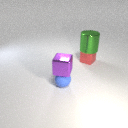
small red rubber cube below large green metal cylinder